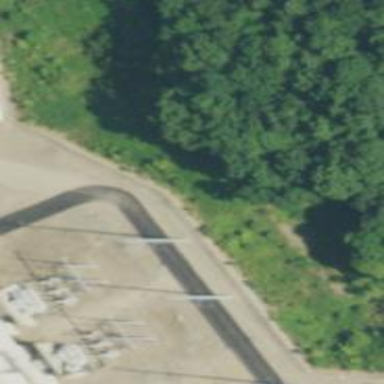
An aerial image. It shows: Power tower.